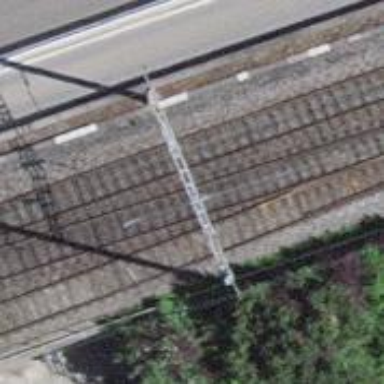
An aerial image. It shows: Single railway track with electrification through contact line.